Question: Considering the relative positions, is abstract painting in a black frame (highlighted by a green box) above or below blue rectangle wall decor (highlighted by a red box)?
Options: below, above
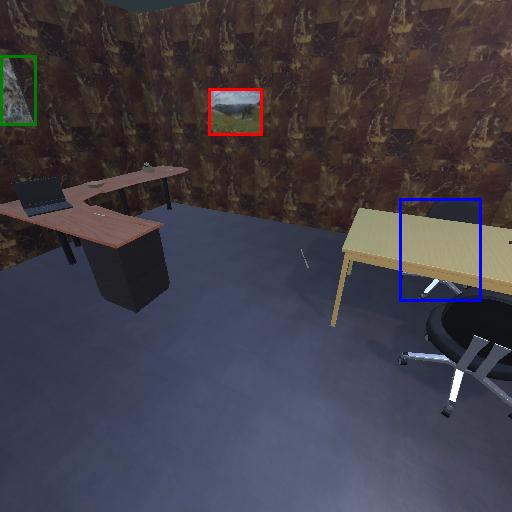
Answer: below